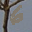
Label: 6